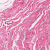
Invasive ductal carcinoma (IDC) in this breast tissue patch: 0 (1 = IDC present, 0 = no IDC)